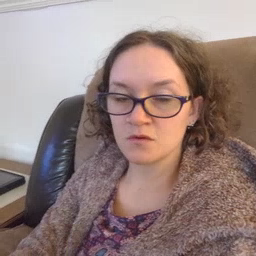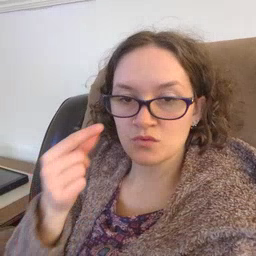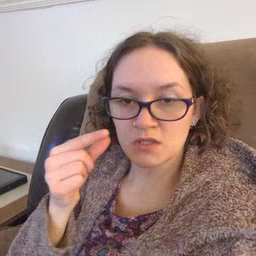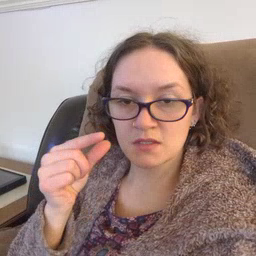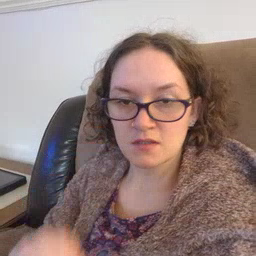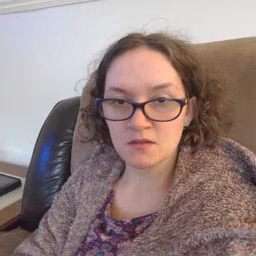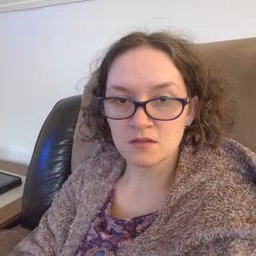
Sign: green